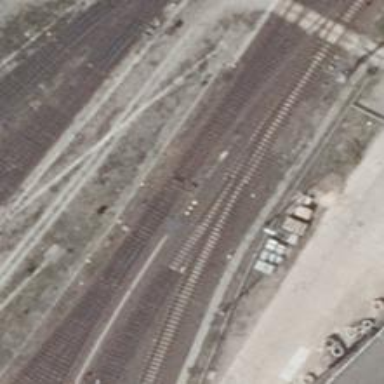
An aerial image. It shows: Railway switch.